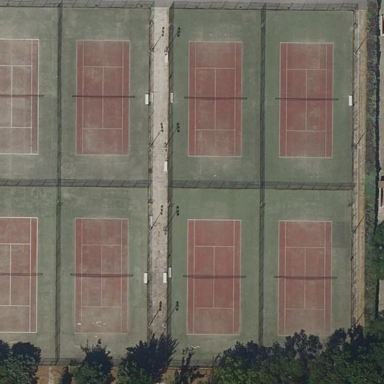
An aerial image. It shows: Tennis court in leisure pitch.